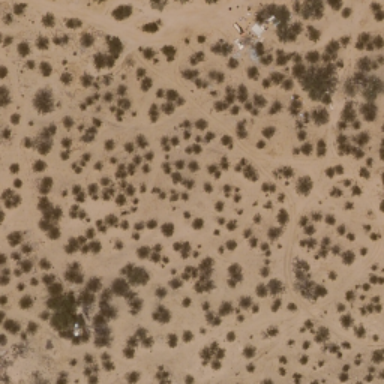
This is a chaparral .